Question: I was having trouble coming up with a way to describe the problem area that I want to understand better so I set up the following scenario to help illustrate
Given the following image, how would I go about programming something that could find all of the happy faces that match the image in position 1 (call it the template image) and disregard sad face images like those in position 2 and 5.

...
I'm not looking for anyone to solve it for me, I just need an insightful first step to get me started as it's uncharted territory for me.
What would this be called? What should I be querying google and stack overflow for in order to find helpful information? Does anyone have a library or code snippet that can help get me started?
Also, I'm a .NET / C# programmer by trade so anything that happens to be in my native language is especially appreciated but not a deal-breaker.
Thanks in advance...
Mike
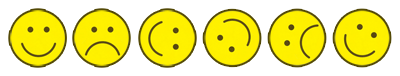
Answer: The technique in fact depends on the actual scenario. This goes by several names, such as content based retrieval, template matching, image description and such.
My suggestions:
If your scenario is like the faces, rotated at known angles with known sizes, look for simpler techniques, such as the correlation of two images. Do it for each angle and you got it.
If you know that the only variation between images is the rotation, that means you have only the happy and sad faces rotated, without other distortions, you can look for rotation invariant matching methods. The Fourier theory may help you there, and also mappings to polar coordinates associated with correlations.
The worst case, where you have several variations, you will need to look into image descriptors and pattern matching techniques. These also depend on the image type, and there are several of them. If you end up with these, you'll have a scheme with some libraries/code to extract features from the images and a classifier to tell you which are the same and which are not, with some kind of confidence (such as a distance measure between the features vectors).